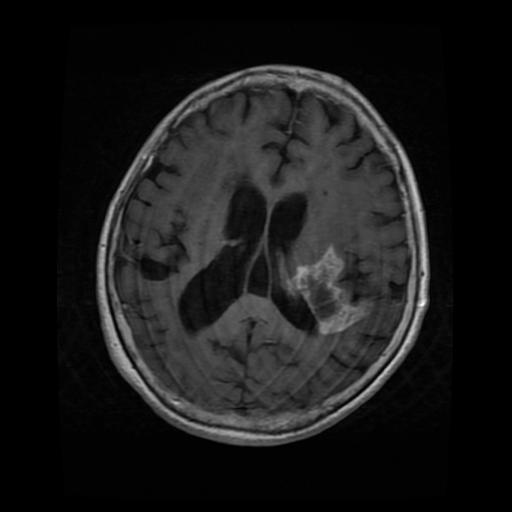
Label: glioma